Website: macys
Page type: store-pickup
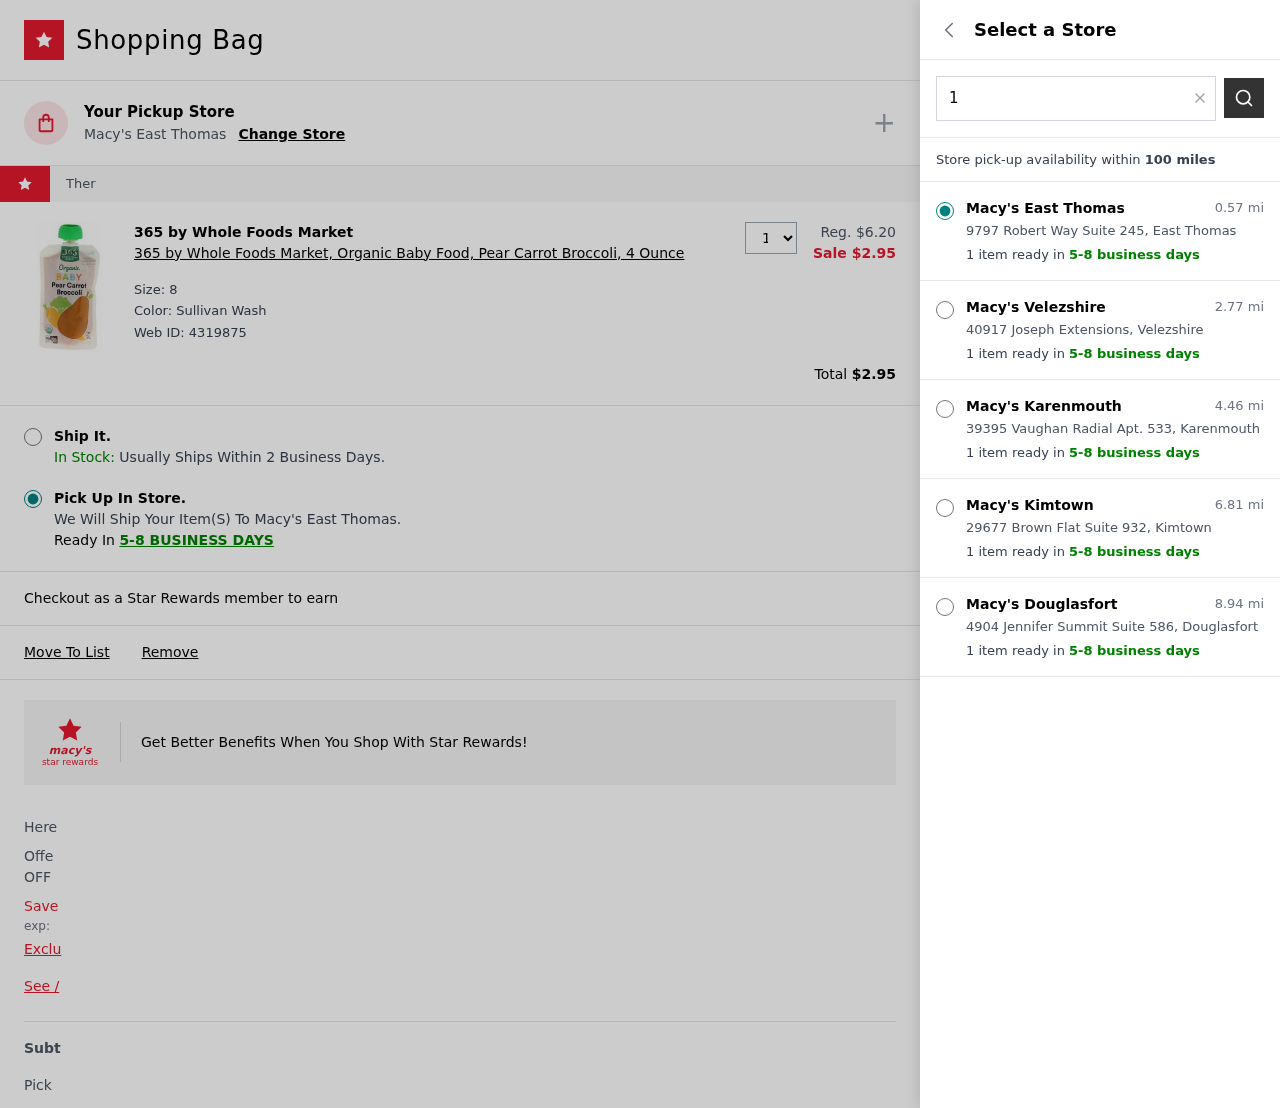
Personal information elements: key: PII_LOCATION1_CITY
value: East Thomas
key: PII_LOCATION1_STREET
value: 9797 Robert Way Suite 245
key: PII_LOCATION2_CITY
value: Velezshire
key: PII_LOCATION2_STREET
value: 40917 Joseph Extensions
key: PII_LOCATION3_CITY
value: Karenmouth
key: PII_LOCATION3_STREET
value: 39395 Vaughan Radial Apt. 533
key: PII_LOCATION4_CITY
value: Kimtown
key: PII_LOCATION4_STREET
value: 29677 Brown Flat Suite 932
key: PII_LOCATION5_CITY
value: Douglasfort
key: PII_LOCATION5_STREET
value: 4904 Jennifer Summit Suite 586
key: PII_POSTCODE
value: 16476
Product elements: key: PRODUCT1_BRAND
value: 365 by Whole Foods Market
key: PRODUCT1_NAME
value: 365 by Whole Foods Market, Organic Baby Food, Pear Carrot Broccoli, 4 Ounce
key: PRODUCT1_PRICE
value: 2.95
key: PRODUCT1_QUANTITY
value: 1
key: PRODUCT1_ORIGINAL_PRICE
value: $6.20
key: PRODUCT1_WEB_ID
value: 4319875
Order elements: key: ORDER_TOTAL
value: $2.95
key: ORDER_DELIVERY_DATE
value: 5-8 business days
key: ORDER_DELIVERY_DATE
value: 5-8 BUSINESS DAYS
Search elements: key: SEARCH_LOCATION
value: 16476